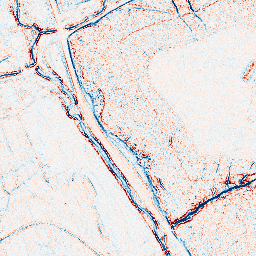
Category: edge_preserving
Decomposition family: bilateral
Decomposition parameters: d: 5
sigma_color: 150
sigma_space: 100
Upsampling method: quartic
Upsampling parameters: scale: 2
Upsampling scale: 2